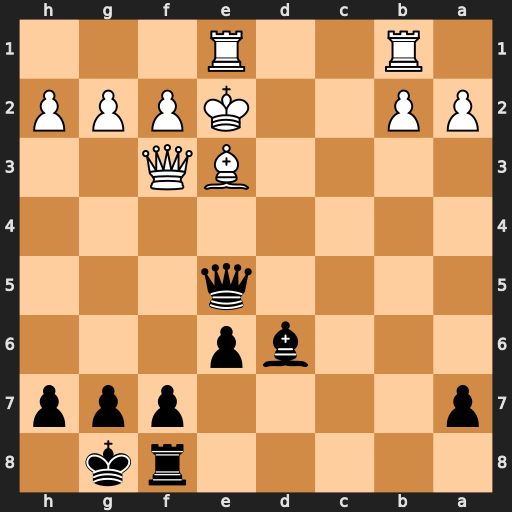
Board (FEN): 5rk1/p4ppp/3bp3/4q3/8/4BQ2/PP2KPPP/1R2R3
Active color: b
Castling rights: -
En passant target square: -
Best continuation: Qb5+ Kd1 Qd3+ Bd2 Qxb1+